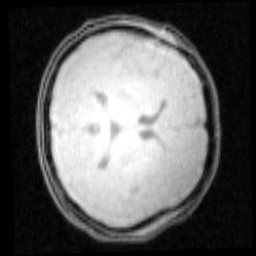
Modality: PDw
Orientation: axial
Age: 22
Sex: male
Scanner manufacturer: siemens
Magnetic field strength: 3 T
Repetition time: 0.25 s
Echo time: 0.00103 s